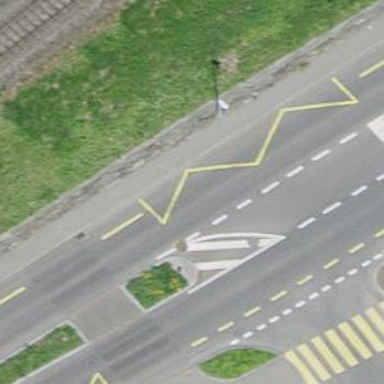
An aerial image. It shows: Bus stop with designated public transport stop position.